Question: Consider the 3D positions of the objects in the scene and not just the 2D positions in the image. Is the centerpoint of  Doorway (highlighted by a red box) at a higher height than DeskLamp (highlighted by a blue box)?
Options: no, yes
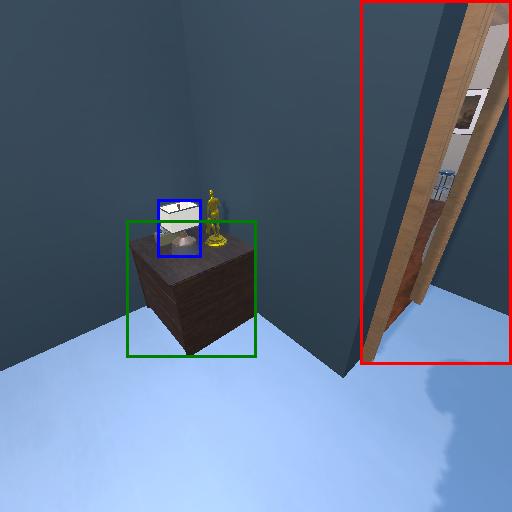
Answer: no